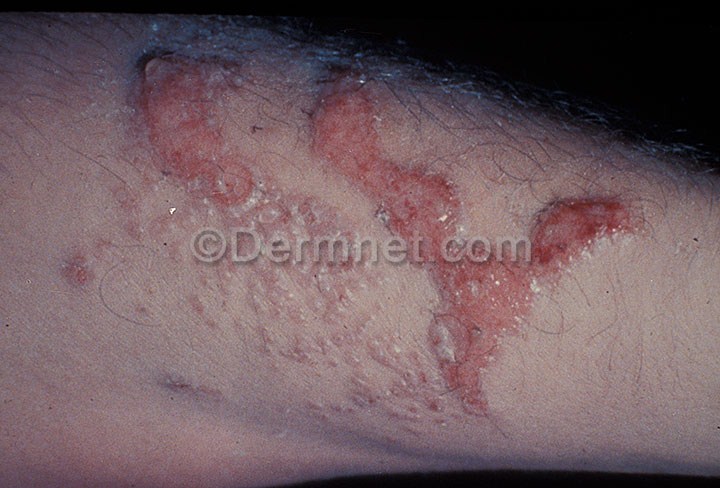
Disease: Scabies Lyme Disease and other Infestations and Bites